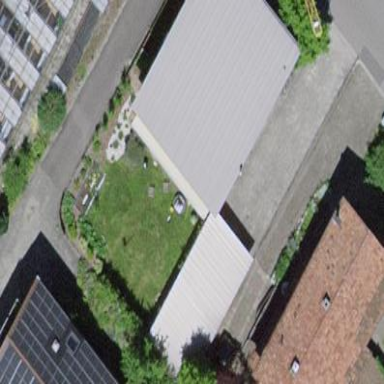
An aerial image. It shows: Garage.